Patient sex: M
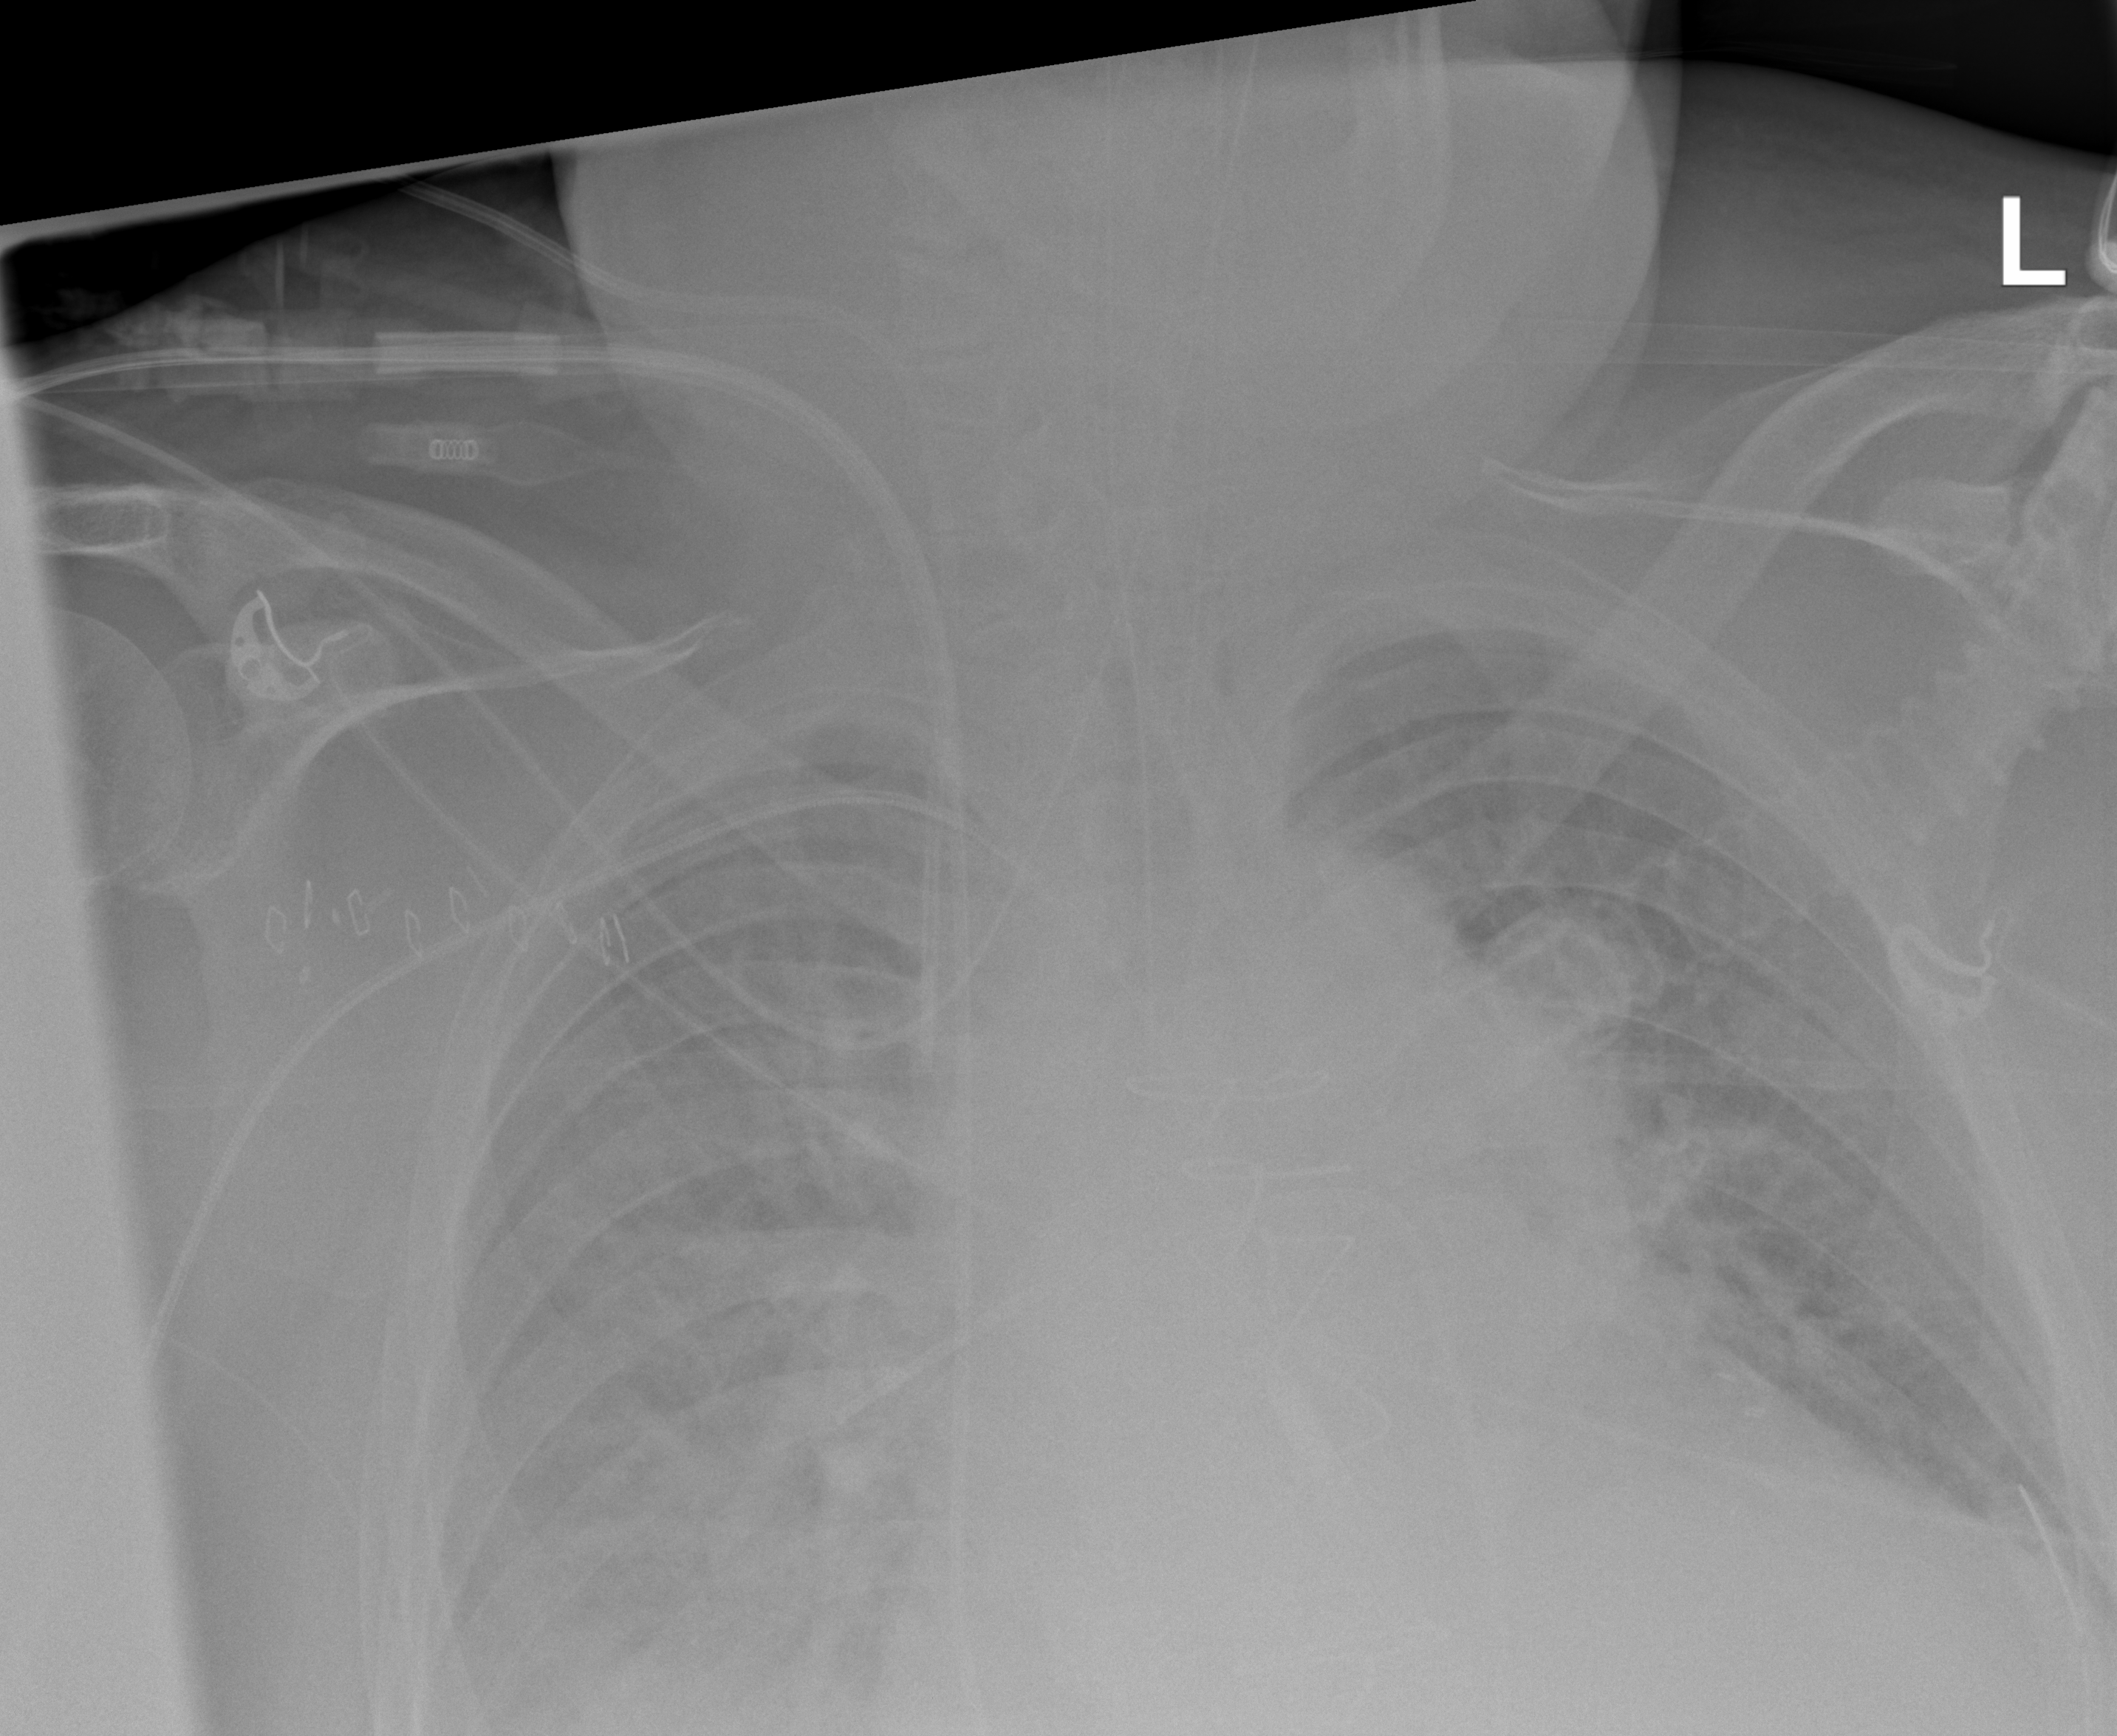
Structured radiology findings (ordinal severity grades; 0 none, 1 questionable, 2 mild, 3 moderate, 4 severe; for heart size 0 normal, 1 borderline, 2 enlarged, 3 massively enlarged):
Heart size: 3
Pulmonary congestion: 3
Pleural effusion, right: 3
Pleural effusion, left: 2
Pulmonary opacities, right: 1
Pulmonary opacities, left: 1
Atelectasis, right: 2
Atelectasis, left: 2